Question: I want to find the minimum number with given conditions(is writer and is under probation), the below code works if 'D' contains numbers, but how do I do it if the number is a part of a string, like a fraction for example? Like how do I use this formula if numbers in 'D' look like "1/8", "31/688", "21/33", etc?
'''
=MINIFS(D3:D1007, A3:A1007, "Writer", C3:C1007, "Probation")
'''
I already have another formula that I use that calculates a decimal value given the fraction, If the fraction is in cell 'D21' then it would look like this:
'''
=left(D21,find("/",D21)-1)/(right(D21,len(D21)-find("/",D21)))
'''
but how do I apply this kind of formula in a minif/maxif?
<URL>, and it will get the lowest passed/total value out of the ones with that package name and importance level. as you can see, the entire writer package's pass rate is 5/8 because the lowest pass rate out of the writer package 5/8 is the lowest pass rate out people with package=writers and importance = probation. But at the moment I have to enter the 5/8s manually, I want it to be able to get it automatically using the formula I'm trying to figure out above.

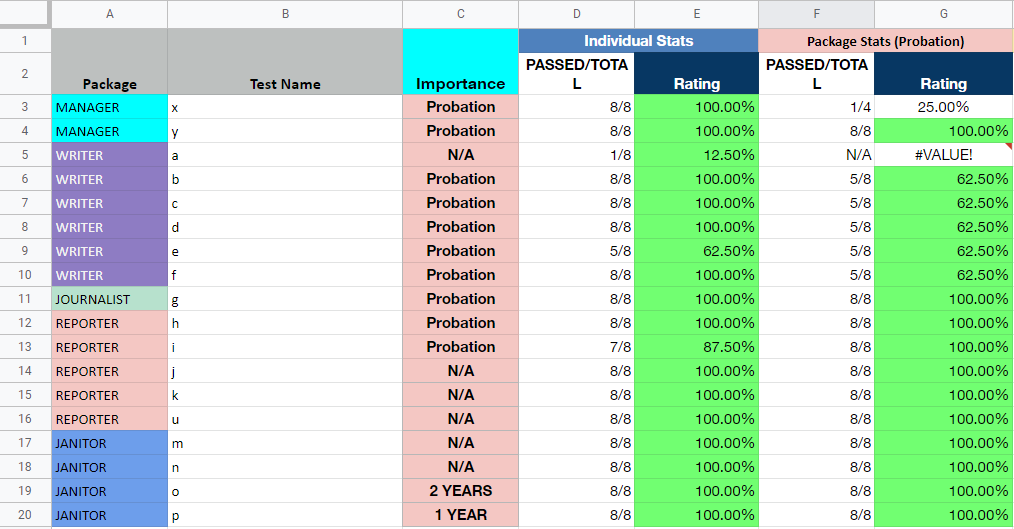
Answer: try:
'''
=ARRAYFORMULA(MIN(IF((A3:A="writer")*(C3:C="probation"),
IFERROR(REGEXEXTRACT(D3:D, "\d+")/REGEXEXTRACT(D3:D, "/(\d+)"), D3:D), )))
'''
<URL>
or to return fraction:
'''
=ARRAYFORMULA(VLOOKUP(MIN(IF((A3:A="writer")*(C3:C="probation"),
IFERROR(REGEXEXTRACT(D3:D, "\d+")/REGEXEXTRACT(D3:D, "/(\d+)"), D3:D), )),
{IF((A3:A="writer")*(C3:C="probation"),
IFERROR(REGEXEXTRACT(D3:D, "\d+")/REGEXEXTRACT(D3:D, "/(\d+)"), D3:D), ), D3:D}, 2, 0))
'''
<URL>
also make sure fractions are formatted as not date